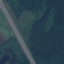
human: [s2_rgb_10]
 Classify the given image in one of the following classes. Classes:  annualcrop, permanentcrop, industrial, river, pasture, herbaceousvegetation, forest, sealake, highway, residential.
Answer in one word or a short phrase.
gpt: Highway